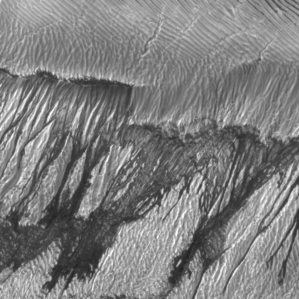
Label: frost